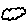
Label: cloud